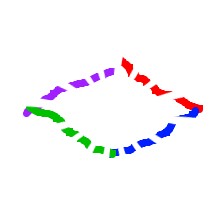
Shape: rhombus